I will show an image sequence of human cooking. I have annotated the images with numbered circles. Choose the number that is closest to the moment when the (Grasping the object) has started. You are a five-time world champion in this game. Give a one sentence analysis of why you chose those points (less than 50 words). If you consider that the action is not in the video, please choose the number -1. Provide your answer at the end in a json file of this format: {"points": []}
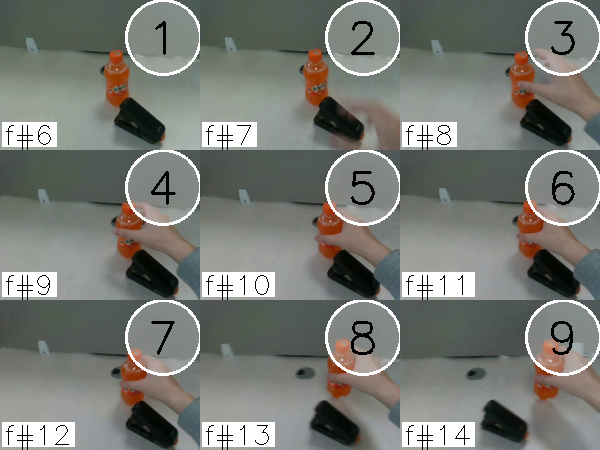
Frame 5 shows the clearest moment of hand-object contact.
{"points": [5]}